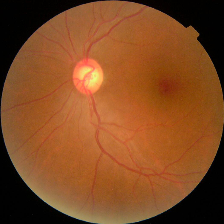
Diabetic retinopathy grade: No DR